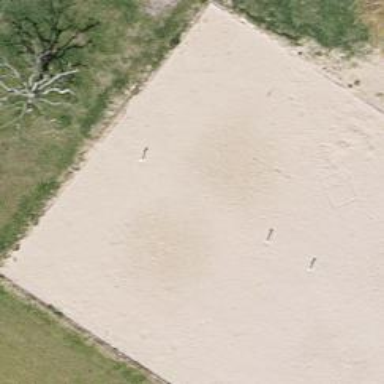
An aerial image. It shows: Sandy pitch designated for beach volleyball.